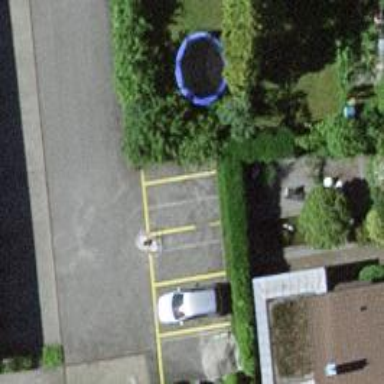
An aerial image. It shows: Hedge barrier.